Question: I have a data set where the two values are stacked on top of each other in the cells. I would like to split the text string, and then re-connect using a modifier.
Have:
'''
__A__ __B__
1| 30521 56450
22.95 22.83
_____ _____
2| 52808 98082
39.71 39.67
'''
Want:
'''
A B
1| 30521 22.95
2| 56450 22.83
3| 52808 39.71
4| 98082 39.67
'''
Here is the formula I used:
'''
=RIGHT(Data!B4,FIND(" ",Data!B4)-1)
'''
My fear is that there isn't actually a space between the two values in each cell. Rather they have been stacked. Is there a symbol I should be searching for in the 'FIND' statement?
EDIT: formula below works except in instances where the top value is larger. Still inserting blank character.(no, it is not a column width issue).

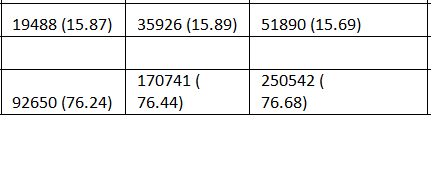
Answer: Try this one for bottom value:
'''
=RIGHT(Data!B4,FIND(CHAR(10),Data!B4)-1)
'''
and for top value:
'''
=LEFT(Data!B4,FIND(CHAR(10),Data!B4)-1)
'''